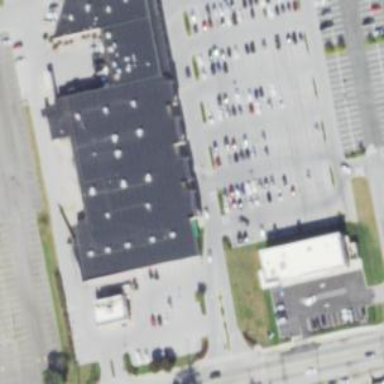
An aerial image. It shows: Fitness center located in leisure land.